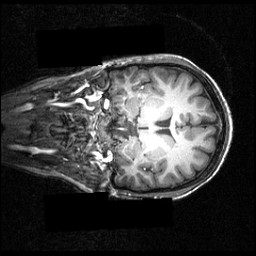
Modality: T1w
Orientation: coronal
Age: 21
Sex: female
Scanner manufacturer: siemens
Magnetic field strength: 3.951 T
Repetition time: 1.5 s
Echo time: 0.00335 s